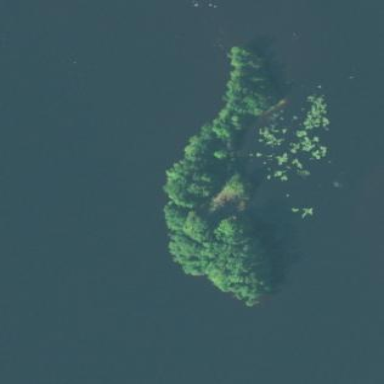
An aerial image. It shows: Islet.